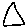
Label: triangle